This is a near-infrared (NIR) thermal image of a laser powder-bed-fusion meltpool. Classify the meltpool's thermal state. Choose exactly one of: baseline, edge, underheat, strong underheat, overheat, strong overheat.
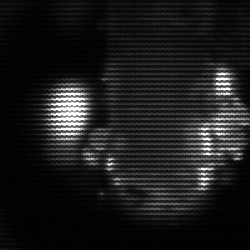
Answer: strong underheat